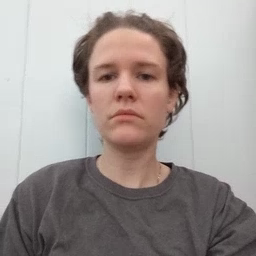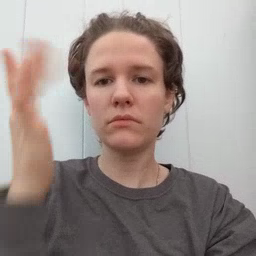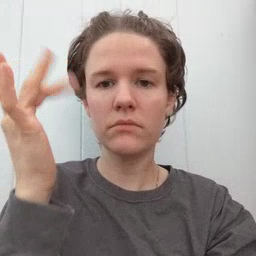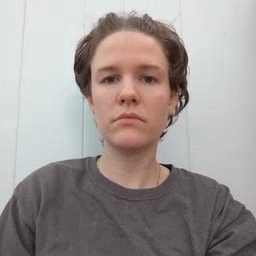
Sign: why